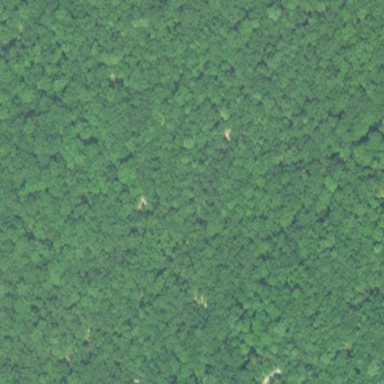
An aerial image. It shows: Mixed woodland area with various types of leaves.